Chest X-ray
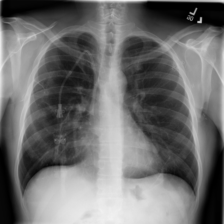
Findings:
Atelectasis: negative
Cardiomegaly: negative
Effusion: negative
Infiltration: negative
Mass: negative
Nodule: positive
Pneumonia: negative
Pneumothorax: negative
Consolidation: negative
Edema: negative
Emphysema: negative
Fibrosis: negative
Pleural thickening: negative
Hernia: negative